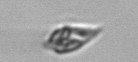
Label: Oxytoxum